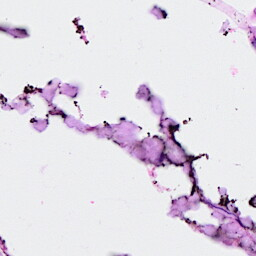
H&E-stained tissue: Breast